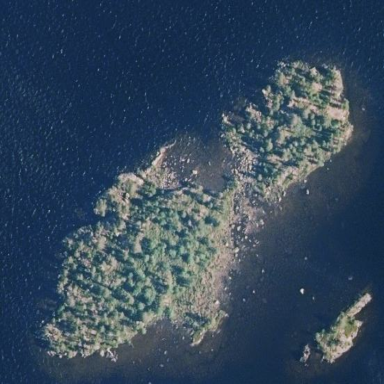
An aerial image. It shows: Islet.